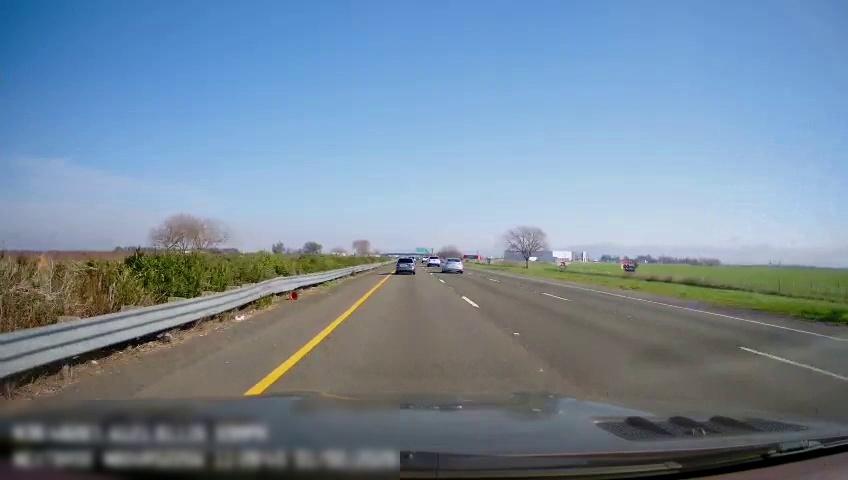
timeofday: Day
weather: Sunny
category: Drivable Space
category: Vehicles | SUV
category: Vehicles | SUV
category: Vehicles | SUV
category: Lanes | Current Lane
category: Lanes | Current Lane
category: Lanes | Alternate Lane
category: Lanes | Alternate Lane